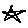
Label: star